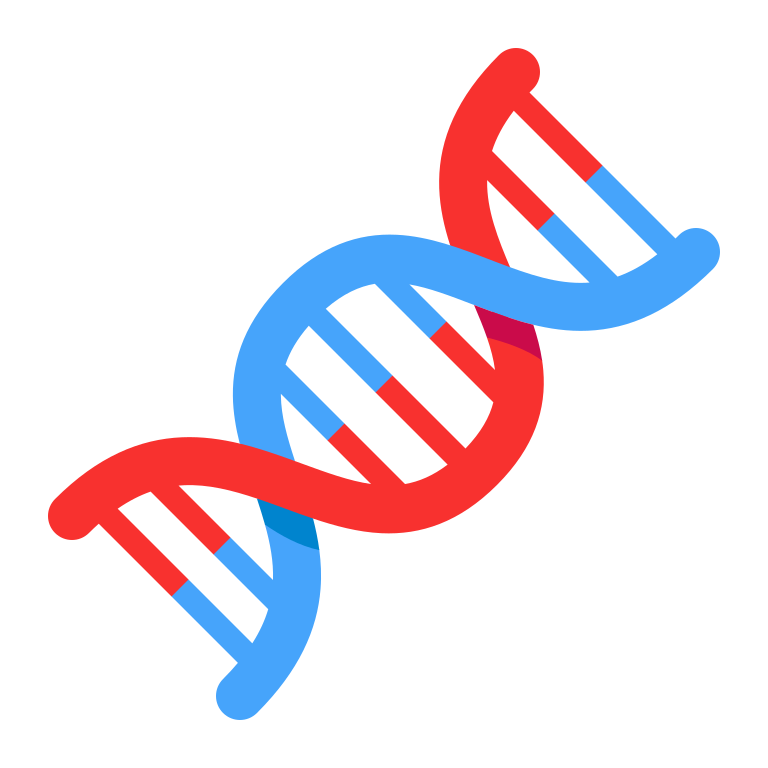
dna flat